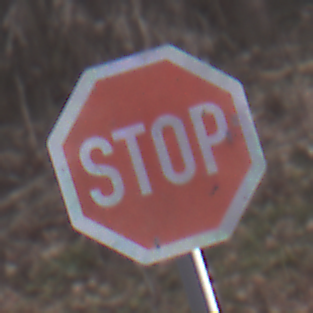
Verkehrszeichen: Stop
Umgebung: Outdoor, Nature
Tageszeit: Midday
Wetter: Overcast
Licht: Natural
Jahreszeit: Autumn
Kontrast: LowContrast